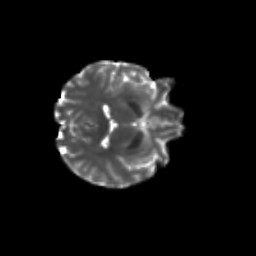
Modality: T2w
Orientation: axial
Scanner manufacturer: siemens
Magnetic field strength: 3 T
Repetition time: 9.2 s
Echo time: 0.084 s